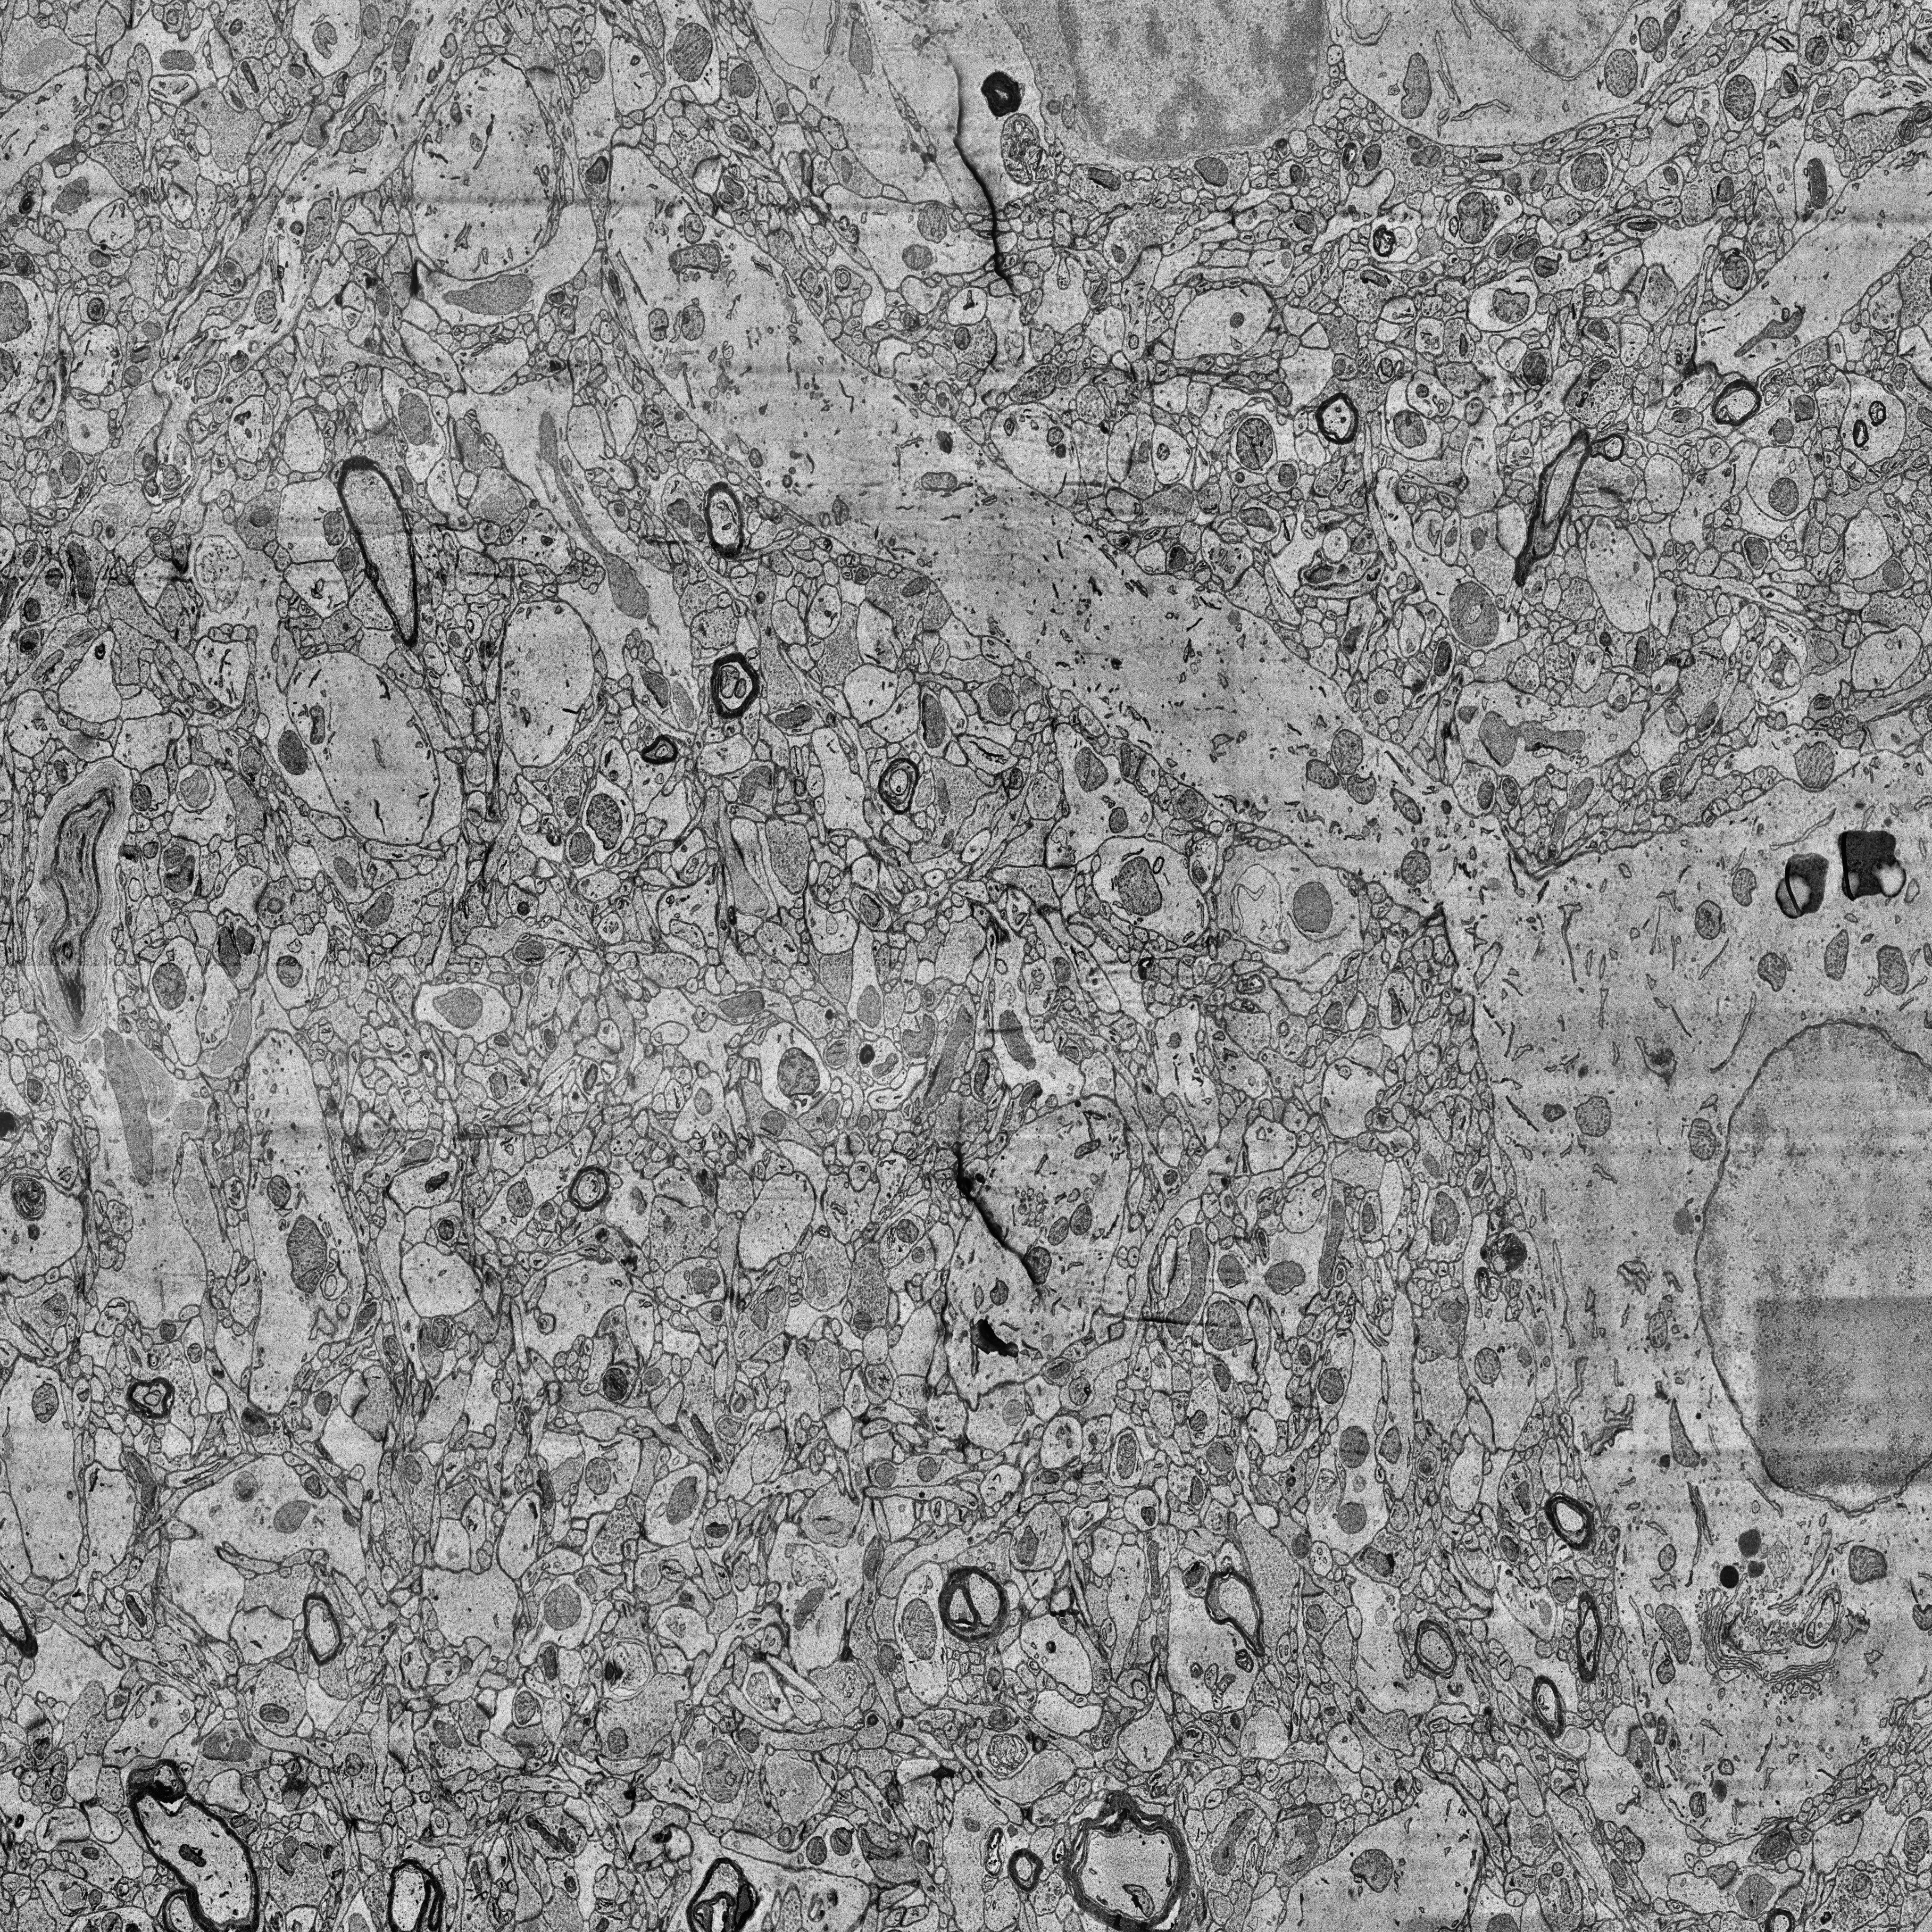
Electron microscopy slice of human cortex tissue
Slice depth (z): 231
Mitochondria instances in slice: 489